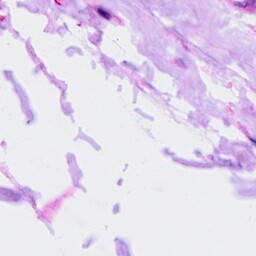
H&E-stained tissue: Ovarian